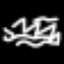
Label: squiggle